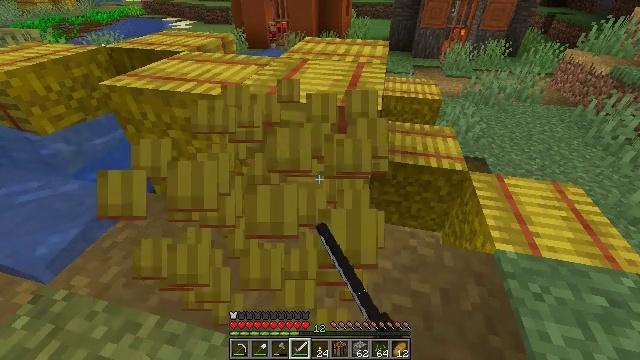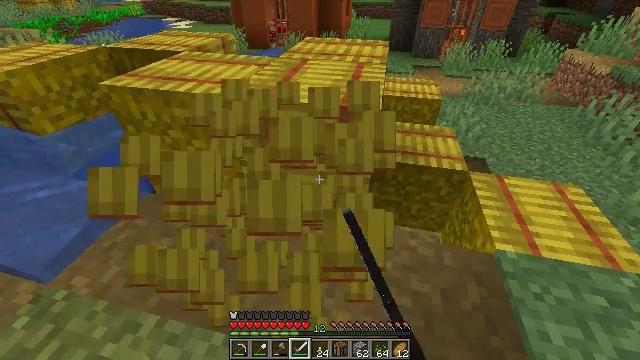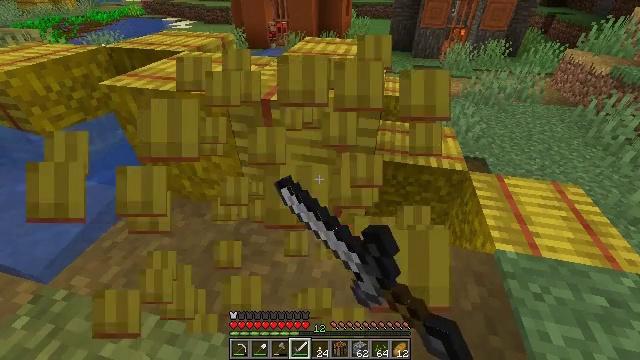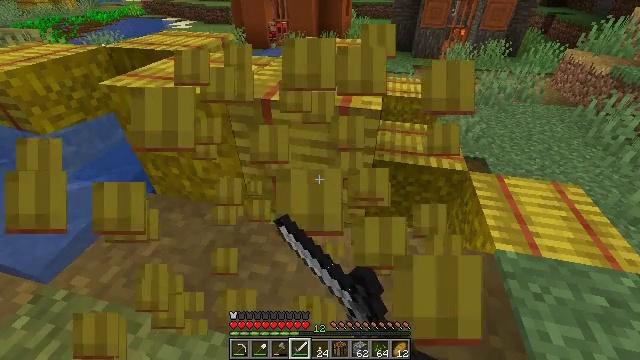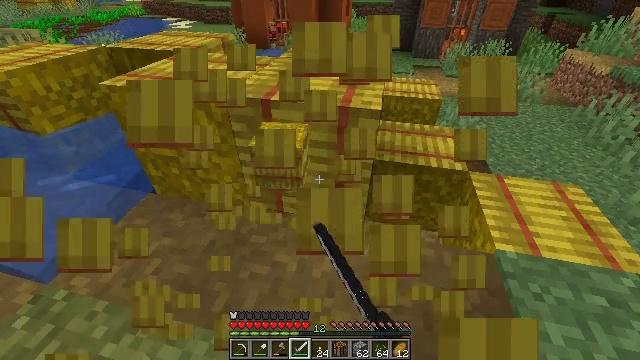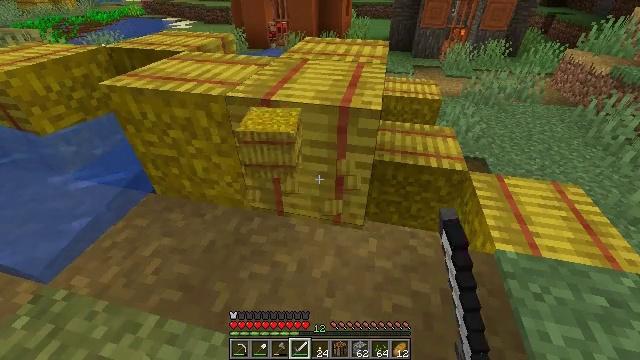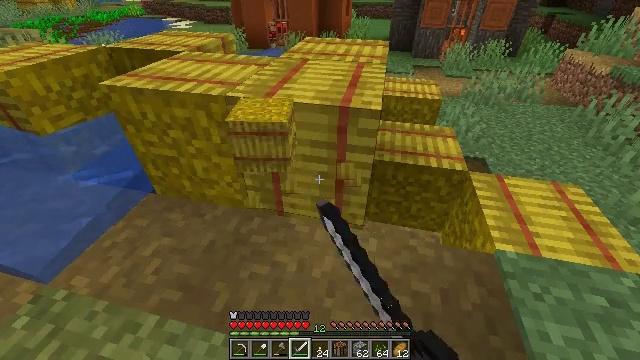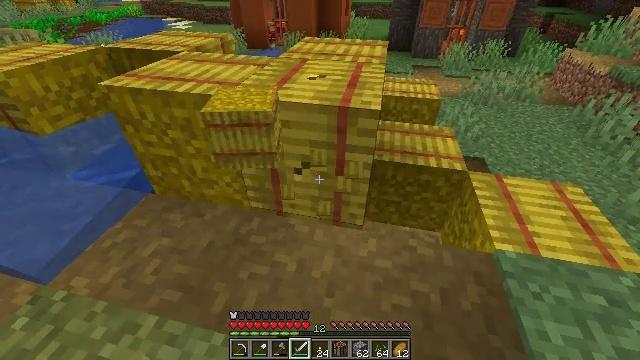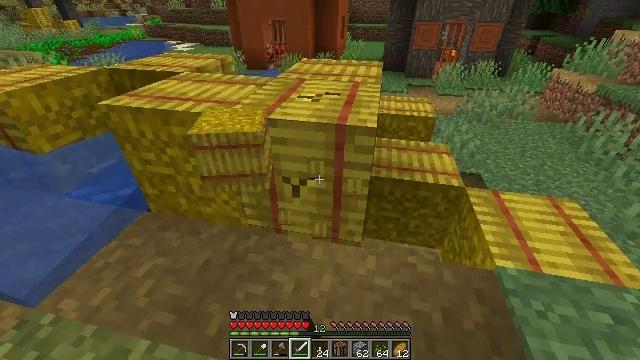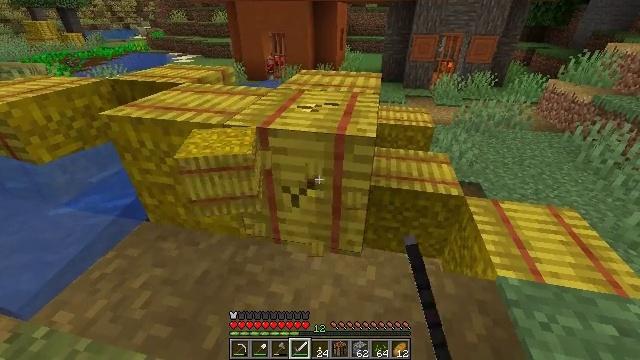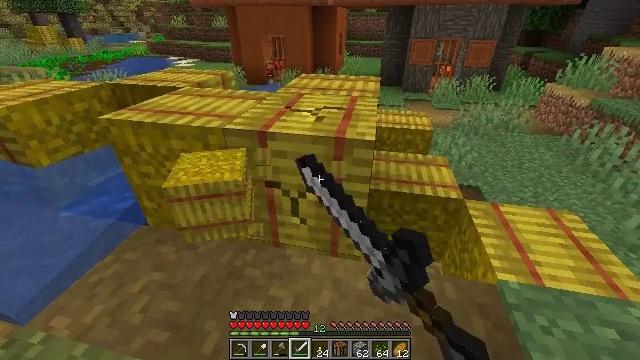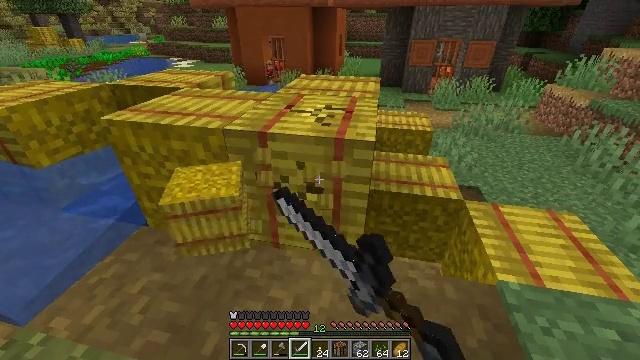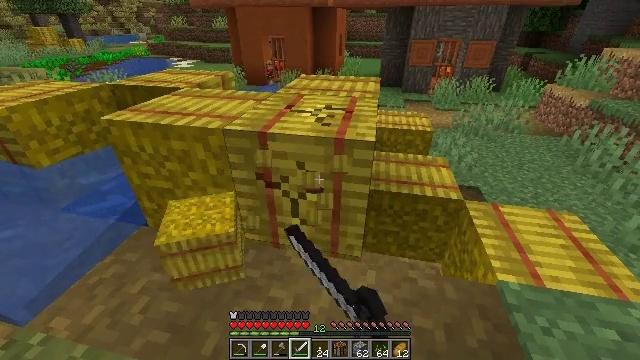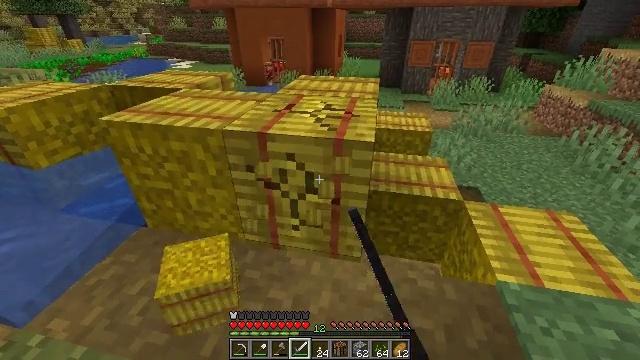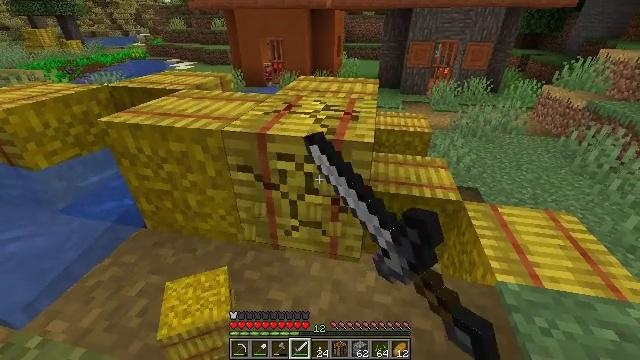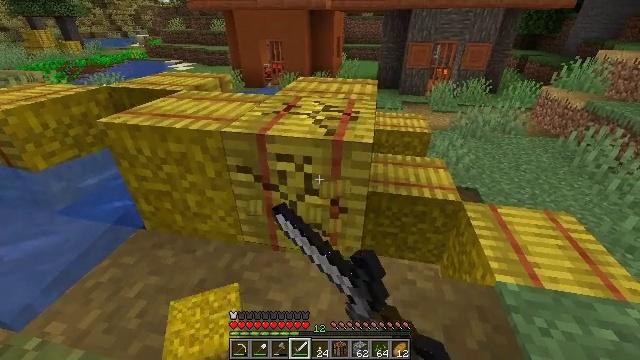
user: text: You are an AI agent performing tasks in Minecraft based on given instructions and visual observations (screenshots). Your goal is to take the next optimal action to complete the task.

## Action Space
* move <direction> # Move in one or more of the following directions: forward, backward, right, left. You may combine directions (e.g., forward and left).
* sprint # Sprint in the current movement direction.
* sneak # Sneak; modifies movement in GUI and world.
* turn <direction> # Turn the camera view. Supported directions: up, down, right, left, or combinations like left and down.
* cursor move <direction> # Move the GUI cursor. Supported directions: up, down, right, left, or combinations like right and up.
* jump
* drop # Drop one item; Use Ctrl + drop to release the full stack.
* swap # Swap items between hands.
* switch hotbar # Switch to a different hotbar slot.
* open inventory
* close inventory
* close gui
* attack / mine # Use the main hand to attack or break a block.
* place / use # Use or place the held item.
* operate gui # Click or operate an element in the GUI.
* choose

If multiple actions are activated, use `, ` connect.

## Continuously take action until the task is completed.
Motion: motion action
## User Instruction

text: Gather hay blocks from the farm.
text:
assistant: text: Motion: attack / mine
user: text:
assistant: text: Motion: attack / mine
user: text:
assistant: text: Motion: attack / mine
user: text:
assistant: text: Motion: attack / mine
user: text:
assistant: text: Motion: attack / mine
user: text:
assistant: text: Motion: attack / mine
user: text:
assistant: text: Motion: attack / mine
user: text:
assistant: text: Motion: turn up, attack / mine
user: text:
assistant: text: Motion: turn up, attack / mine
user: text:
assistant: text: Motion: attack / mine
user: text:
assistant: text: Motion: attack / mine
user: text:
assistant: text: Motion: attack / mine
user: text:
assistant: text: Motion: attack / mine
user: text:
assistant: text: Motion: attack / mine
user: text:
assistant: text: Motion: attack / mine
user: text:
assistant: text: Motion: attack / mine
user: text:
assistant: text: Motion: attack / mine
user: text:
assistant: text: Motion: move forward and move left, attack / mine
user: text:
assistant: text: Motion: move forward and move left, attack / mine
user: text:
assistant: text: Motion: move forward and move left, turn right, attack / mine
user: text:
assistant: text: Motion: turn right, attack / mine
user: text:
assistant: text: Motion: attack / mine
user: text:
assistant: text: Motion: turn right, attack / mine
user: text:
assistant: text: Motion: attack / mine
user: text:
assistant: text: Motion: attack / mine
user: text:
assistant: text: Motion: attack / mine
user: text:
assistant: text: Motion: attack / mine
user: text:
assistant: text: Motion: attack / mine
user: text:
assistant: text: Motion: attack / mine
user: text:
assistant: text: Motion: no_op